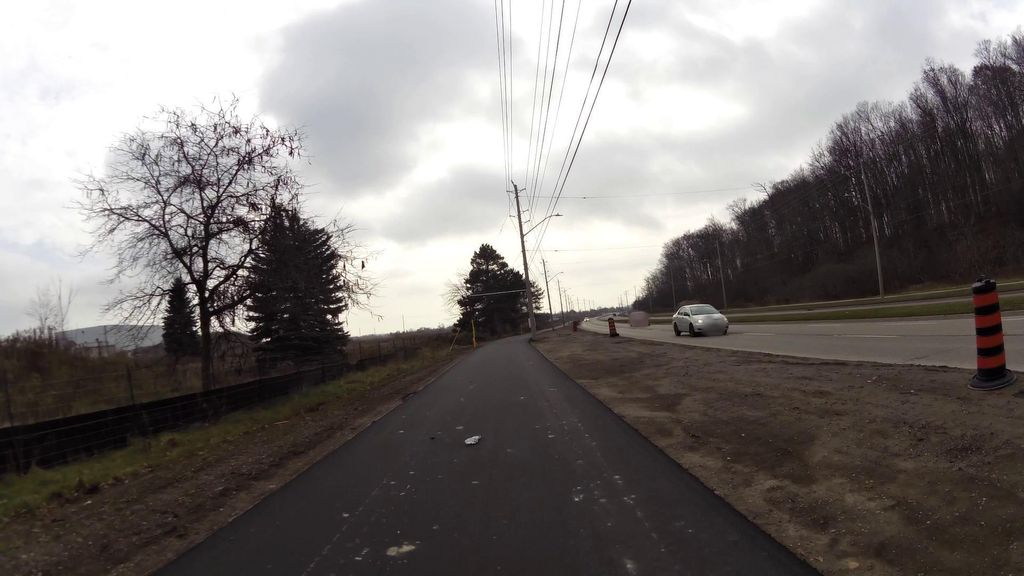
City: kitchener-waterloo